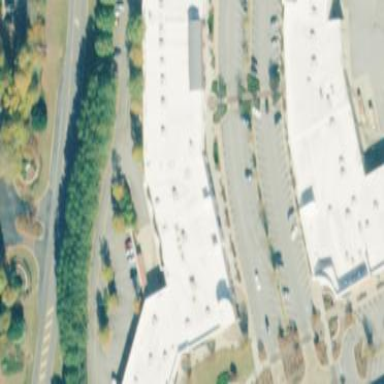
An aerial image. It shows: Mall building.